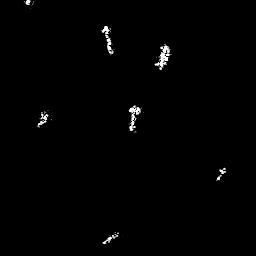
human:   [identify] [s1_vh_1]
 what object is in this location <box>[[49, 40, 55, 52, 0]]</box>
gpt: <ref>1 small ship at the center</ref>

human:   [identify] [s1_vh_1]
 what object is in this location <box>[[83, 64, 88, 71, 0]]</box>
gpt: <ref>1 small ship at the right</ref>

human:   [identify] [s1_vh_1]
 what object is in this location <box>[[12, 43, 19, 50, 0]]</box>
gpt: <ref>1 small ship at the left</ref>